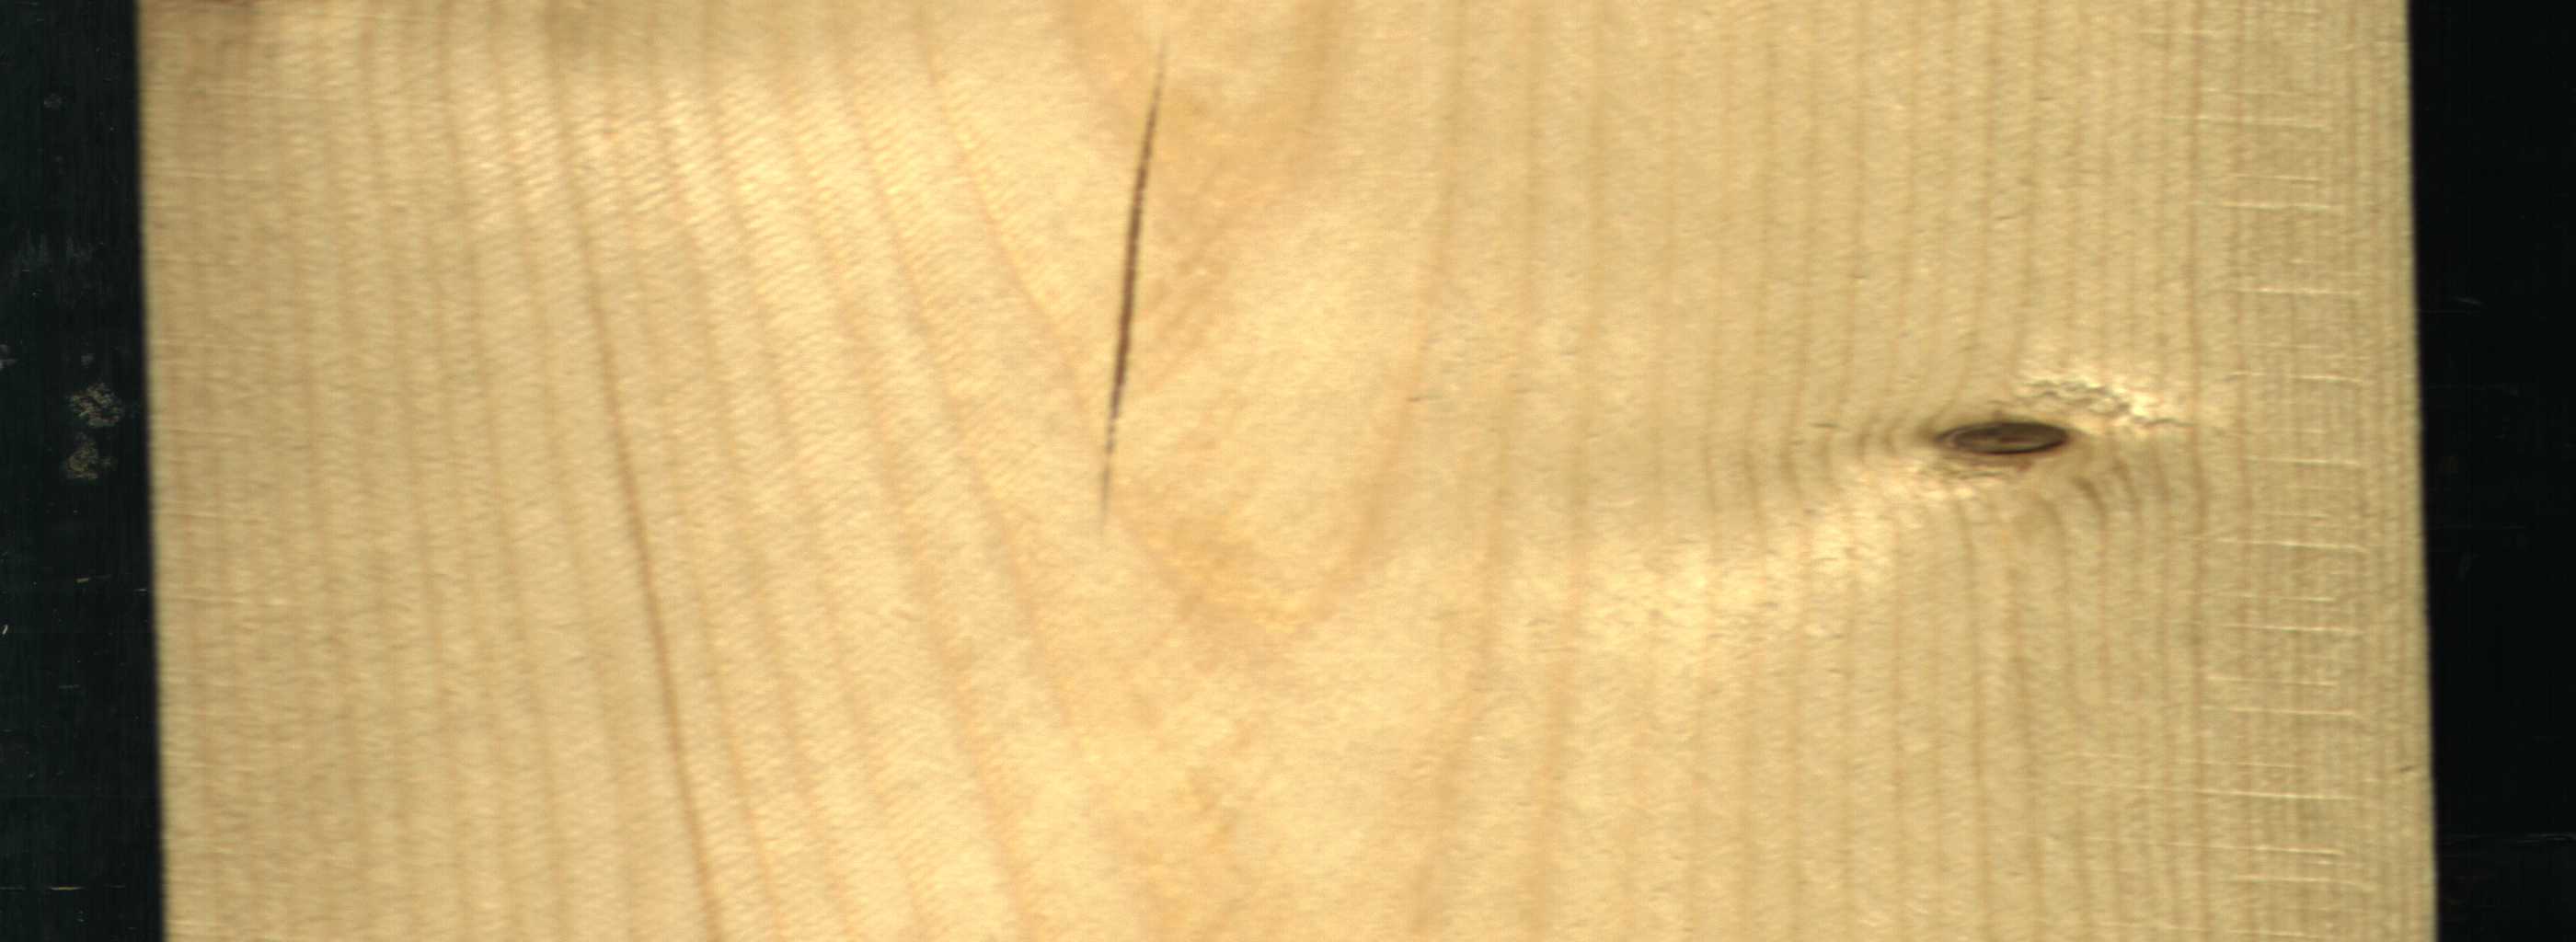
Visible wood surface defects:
resin
Dead_Knot